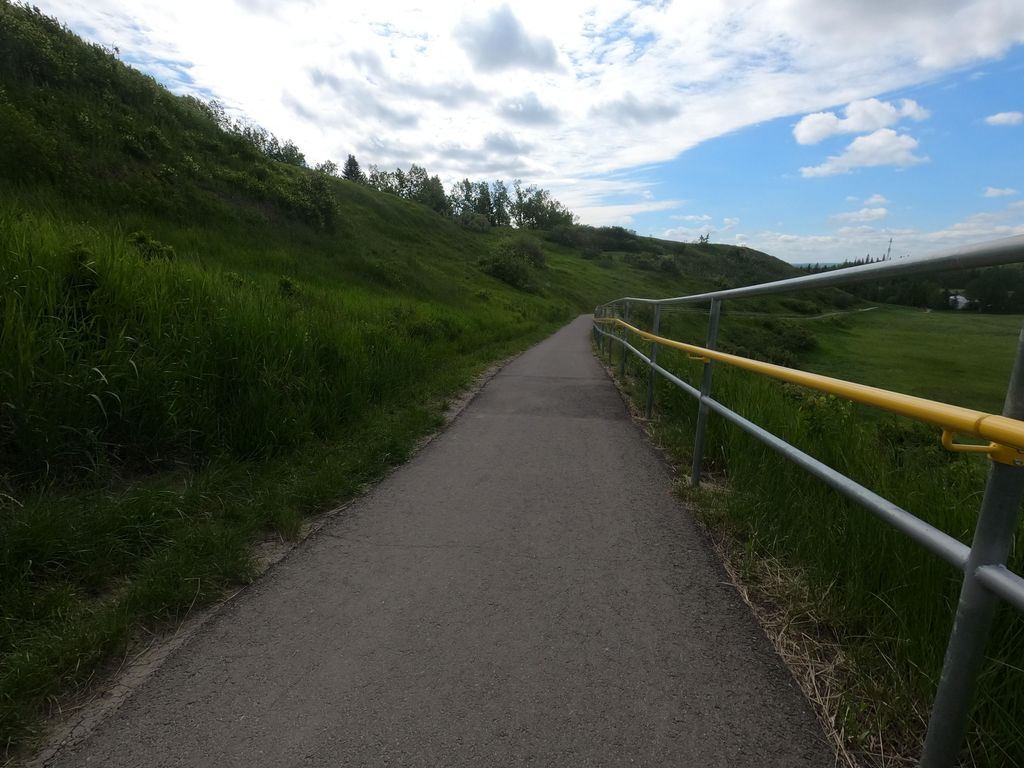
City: calgary